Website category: jobs
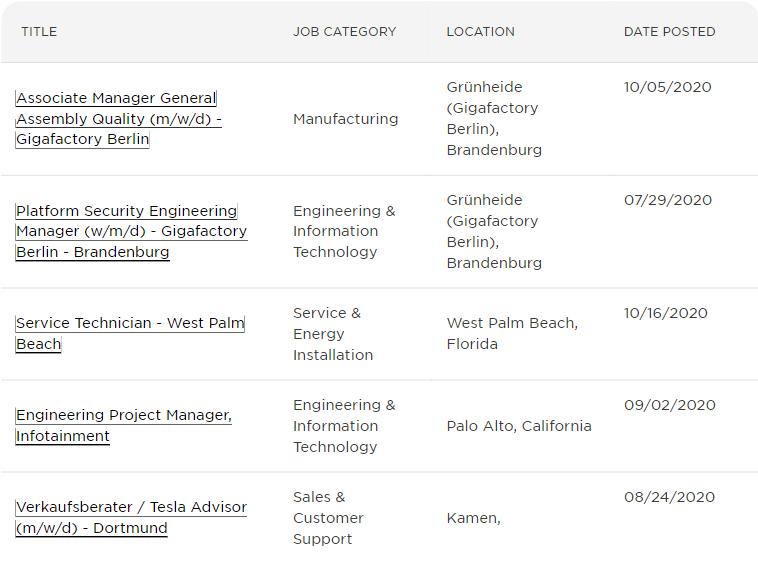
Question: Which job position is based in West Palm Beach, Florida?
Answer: Service Technician - West Palm Beach

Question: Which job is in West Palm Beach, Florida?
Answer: Service Technician - West Palm Beach

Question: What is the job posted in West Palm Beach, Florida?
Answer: Service Technician - West Palm Beach

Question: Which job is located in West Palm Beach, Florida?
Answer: Service Technician - West Palm Beach

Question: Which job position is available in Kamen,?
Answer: Verkaufsberater / Tesla Advisor (m/w/d) - Dortmund

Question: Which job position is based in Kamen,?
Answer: Verkaufsberater / Tesla Advisor (m/w/d) - Dortmund

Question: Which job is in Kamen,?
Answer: Verkaufsberater / Tesla Advisor (m/w/d) - Dortmund

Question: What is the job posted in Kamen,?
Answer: Verkaufsberater / Tesla Advisor (m/w/d) - Dortmund

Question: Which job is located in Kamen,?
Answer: Verkaufsberater / Tesla Advisor (m/w/d) - Dortmund

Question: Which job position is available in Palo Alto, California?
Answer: Engineering Project Manager, Infotainment

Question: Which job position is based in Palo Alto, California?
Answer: Engineering Project Manager, Infotainment

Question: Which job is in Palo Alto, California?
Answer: Engineering Project Manager, Infotainment

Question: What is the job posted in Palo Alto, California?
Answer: Engineering Project Manager, Infotainment

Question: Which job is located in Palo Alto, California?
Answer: Engineering Project Manager, Infotainment